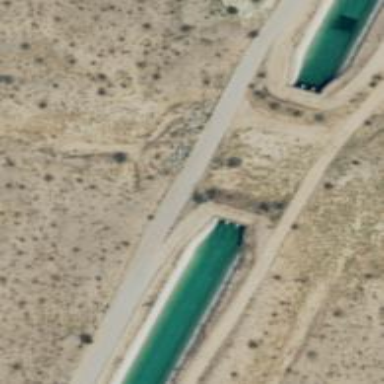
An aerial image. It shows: Culvert tunnel passing under canal.